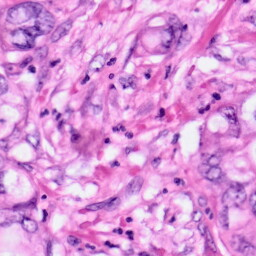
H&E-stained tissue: Pancreatic